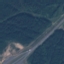
Label: Highway